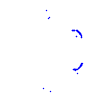
Particle: kaon